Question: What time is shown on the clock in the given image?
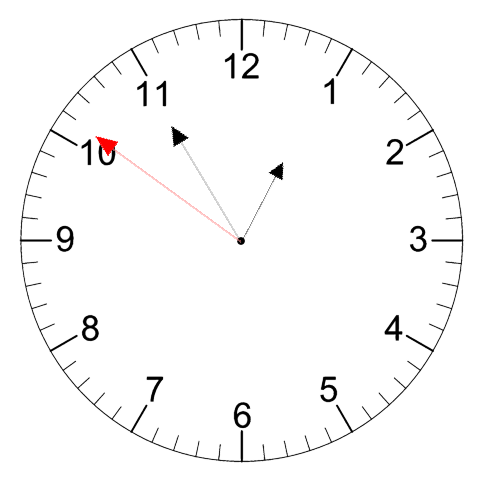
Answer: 12:54:51